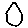
Label: hexagon